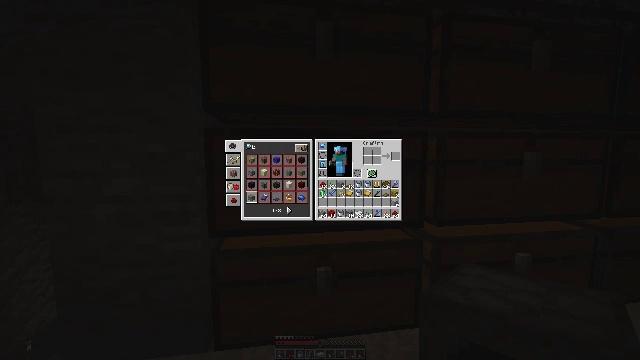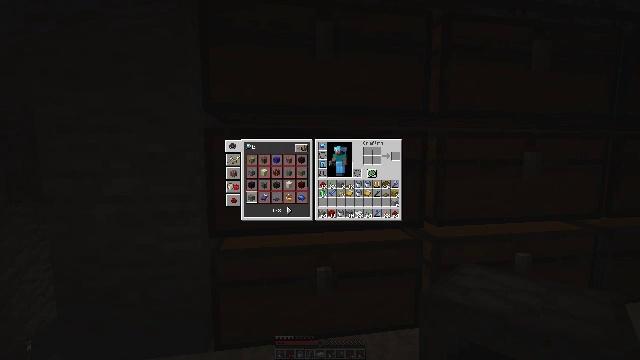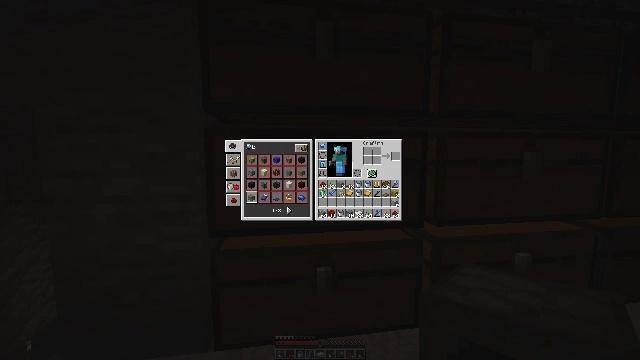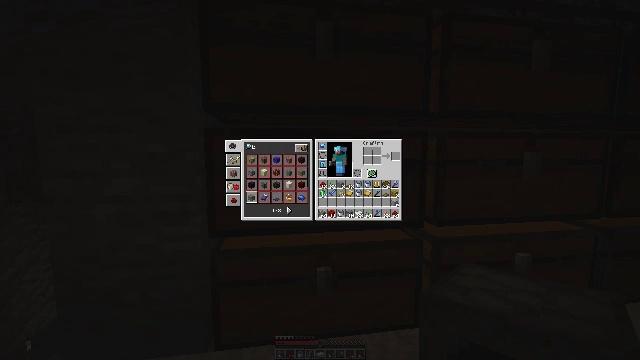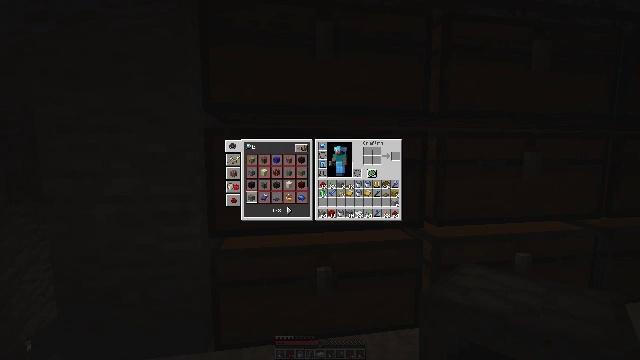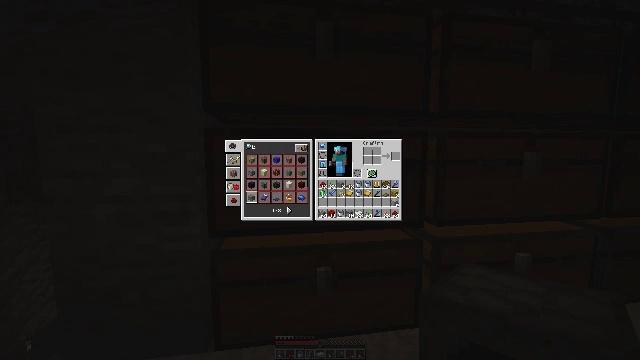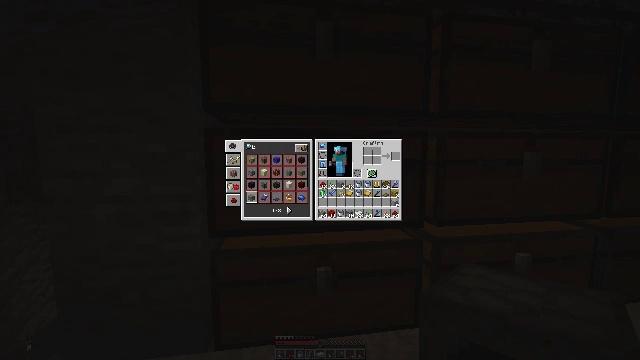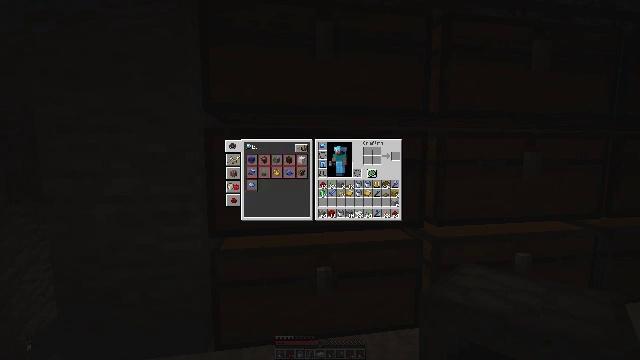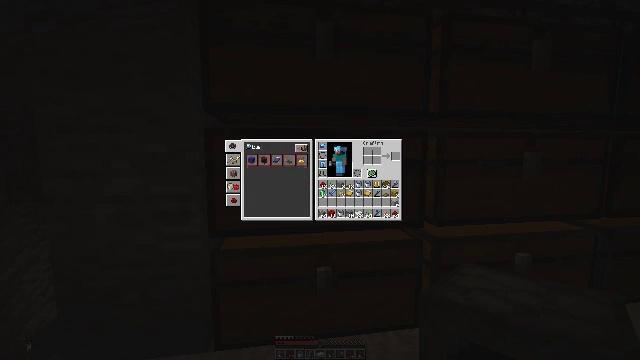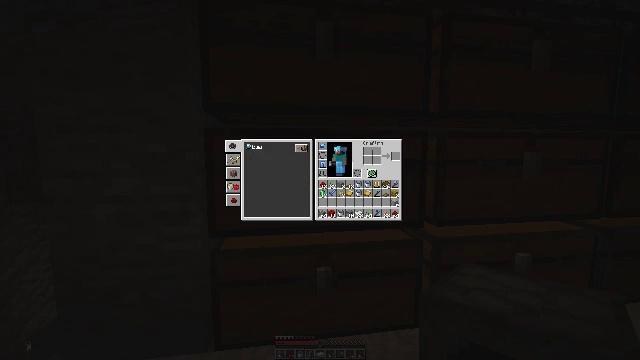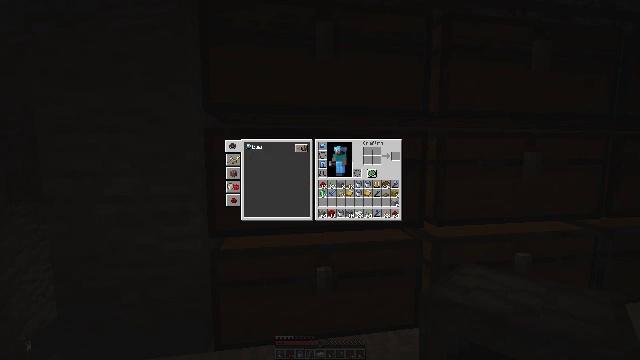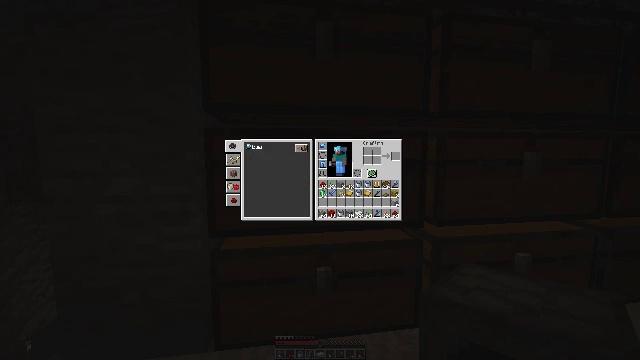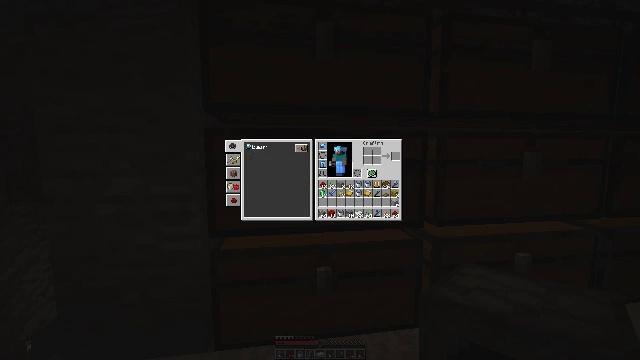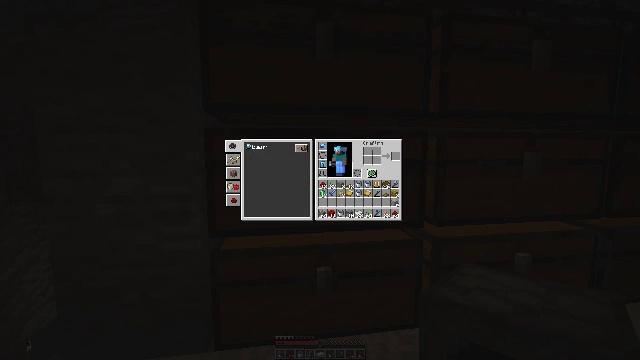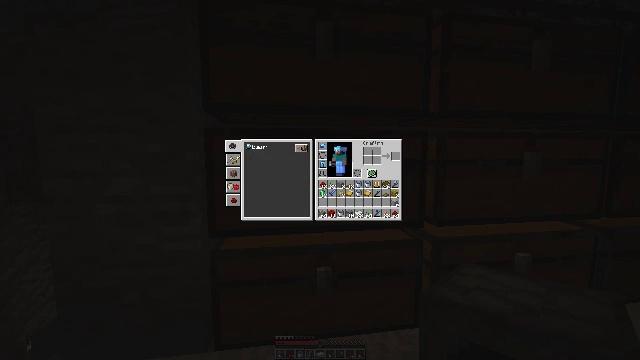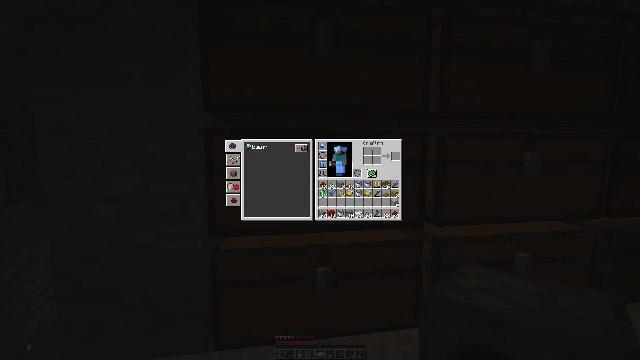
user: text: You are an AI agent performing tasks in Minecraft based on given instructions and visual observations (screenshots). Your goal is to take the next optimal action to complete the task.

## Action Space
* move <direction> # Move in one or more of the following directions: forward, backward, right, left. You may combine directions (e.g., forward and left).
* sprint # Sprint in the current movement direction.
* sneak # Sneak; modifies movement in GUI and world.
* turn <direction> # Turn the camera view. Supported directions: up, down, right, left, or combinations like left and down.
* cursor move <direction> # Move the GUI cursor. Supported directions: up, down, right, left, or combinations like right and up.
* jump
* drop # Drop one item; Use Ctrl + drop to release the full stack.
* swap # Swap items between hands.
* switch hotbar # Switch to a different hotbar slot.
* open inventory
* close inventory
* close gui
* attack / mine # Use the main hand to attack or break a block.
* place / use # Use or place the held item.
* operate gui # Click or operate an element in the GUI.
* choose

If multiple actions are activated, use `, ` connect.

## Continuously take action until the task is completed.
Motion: motion action
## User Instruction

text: Remove an iron ingot from the inventory.
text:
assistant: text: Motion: no_op
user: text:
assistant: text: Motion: no_op
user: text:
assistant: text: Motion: no_op
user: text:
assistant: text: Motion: no_op
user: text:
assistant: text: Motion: no_op
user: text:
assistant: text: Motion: no_op
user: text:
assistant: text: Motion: no_op
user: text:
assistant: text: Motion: move left
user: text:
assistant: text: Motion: move back and move left
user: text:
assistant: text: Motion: move back and move left
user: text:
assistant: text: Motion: move back
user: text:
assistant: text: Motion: move back
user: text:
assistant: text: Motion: no_op
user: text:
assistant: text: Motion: no_op
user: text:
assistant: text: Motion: no_op
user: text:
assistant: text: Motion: no_op
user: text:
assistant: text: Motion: no_op
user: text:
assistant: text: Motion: no_op
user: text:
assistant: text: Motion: no_op
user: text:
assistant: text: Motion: no_op
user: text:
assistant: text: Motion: no_op
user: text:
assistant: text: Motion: no_op
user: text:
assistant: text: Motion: no_op
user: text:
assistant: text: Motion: no_op
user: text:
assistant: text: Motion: no_op
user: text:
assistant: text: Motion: no_op
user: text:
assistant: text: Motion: no_op
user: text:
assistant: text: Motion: no_op
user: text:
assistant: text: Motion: no_op
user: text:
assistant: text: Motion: no_op